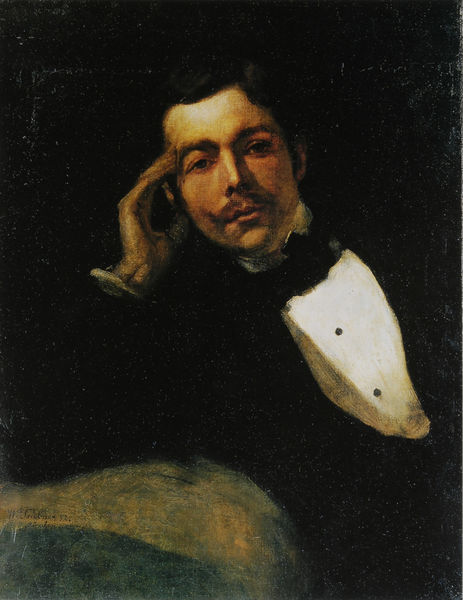
Titel: Selbstbildnis
Künstler: Heinrich Wilhelm Trübner
Institution: (Privatbesitz)
Schlagwörter: dunkel, gemälde, hand, mann, schatten, weiß, gelb, grün, ausschnitt, braun, elegant, ellbogen, finger, geste, grau, haar, hell, licht, mund, nase, ohr, schwarz, stirn, tisch, ölbild, blick, rot, malerei, schleife, anzug, bart, hemd, jacke, jung, schnurrbart, wand, augen, gesicht, kragen, mensch, bild, bildnis, portrait, porträt, signatur, öl, brüstung, haare, halbfigur, pose, reich, sessel, adel, person, augenbrauen, frontal, knopf, lippen, ohren, potrait, traurig, vornehm, sofa, armlehne, lehne, man, haltung, lehnen, kissen, frack, schnäuzer, brauen, büste, melancholie, melancholisch, mimik, bett, couch, edel, nachdenklich, ellenbogen, aufstützen, knöpfe, fliege, jackett, schnauzer, selbstporträt, betrachter, foto, fotografie, stütze, stolz, selbstbildnis, denker, leinwand, manschette, diagonal, schläfe, abwesend, selbstportrait, schlips, abstützen, aristokrat, aufgestützt, augenkontakt, barz, chic, dandy, flieg, frag, introvertiert, müde, nachdenkend, realsimus, schatte, schurbart, smoking, sofs, stützend, versonnen, wrack, reflektion, lenbach, oberlippenbart, and, kopfweh